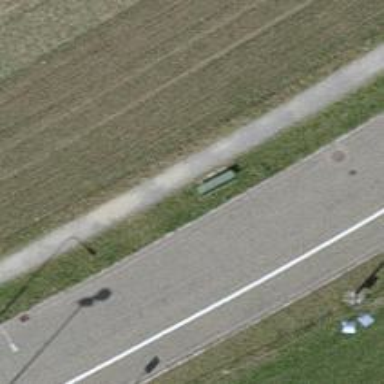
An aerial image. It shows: Bench.